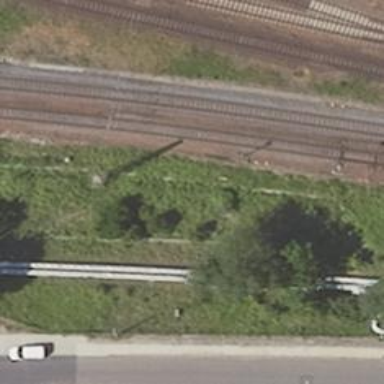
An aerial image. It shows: Railway signal.